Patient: sex M, age 38
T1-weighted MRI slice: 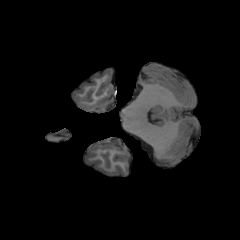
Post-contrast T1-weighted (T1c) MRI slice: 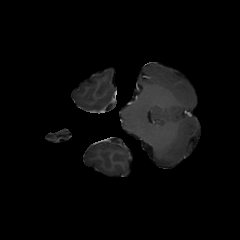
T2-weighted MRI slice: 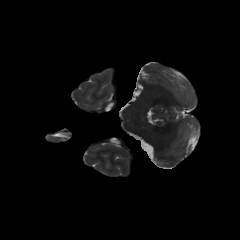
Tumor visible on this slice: no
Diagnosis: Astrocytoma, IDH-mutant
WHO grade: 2